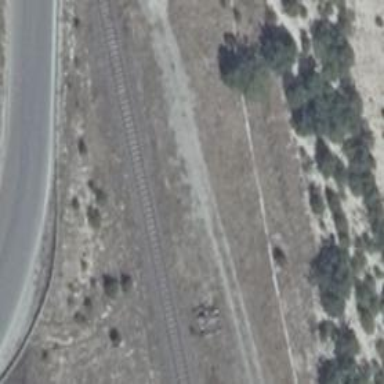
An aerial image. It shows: Railway yard in service.